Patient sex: M
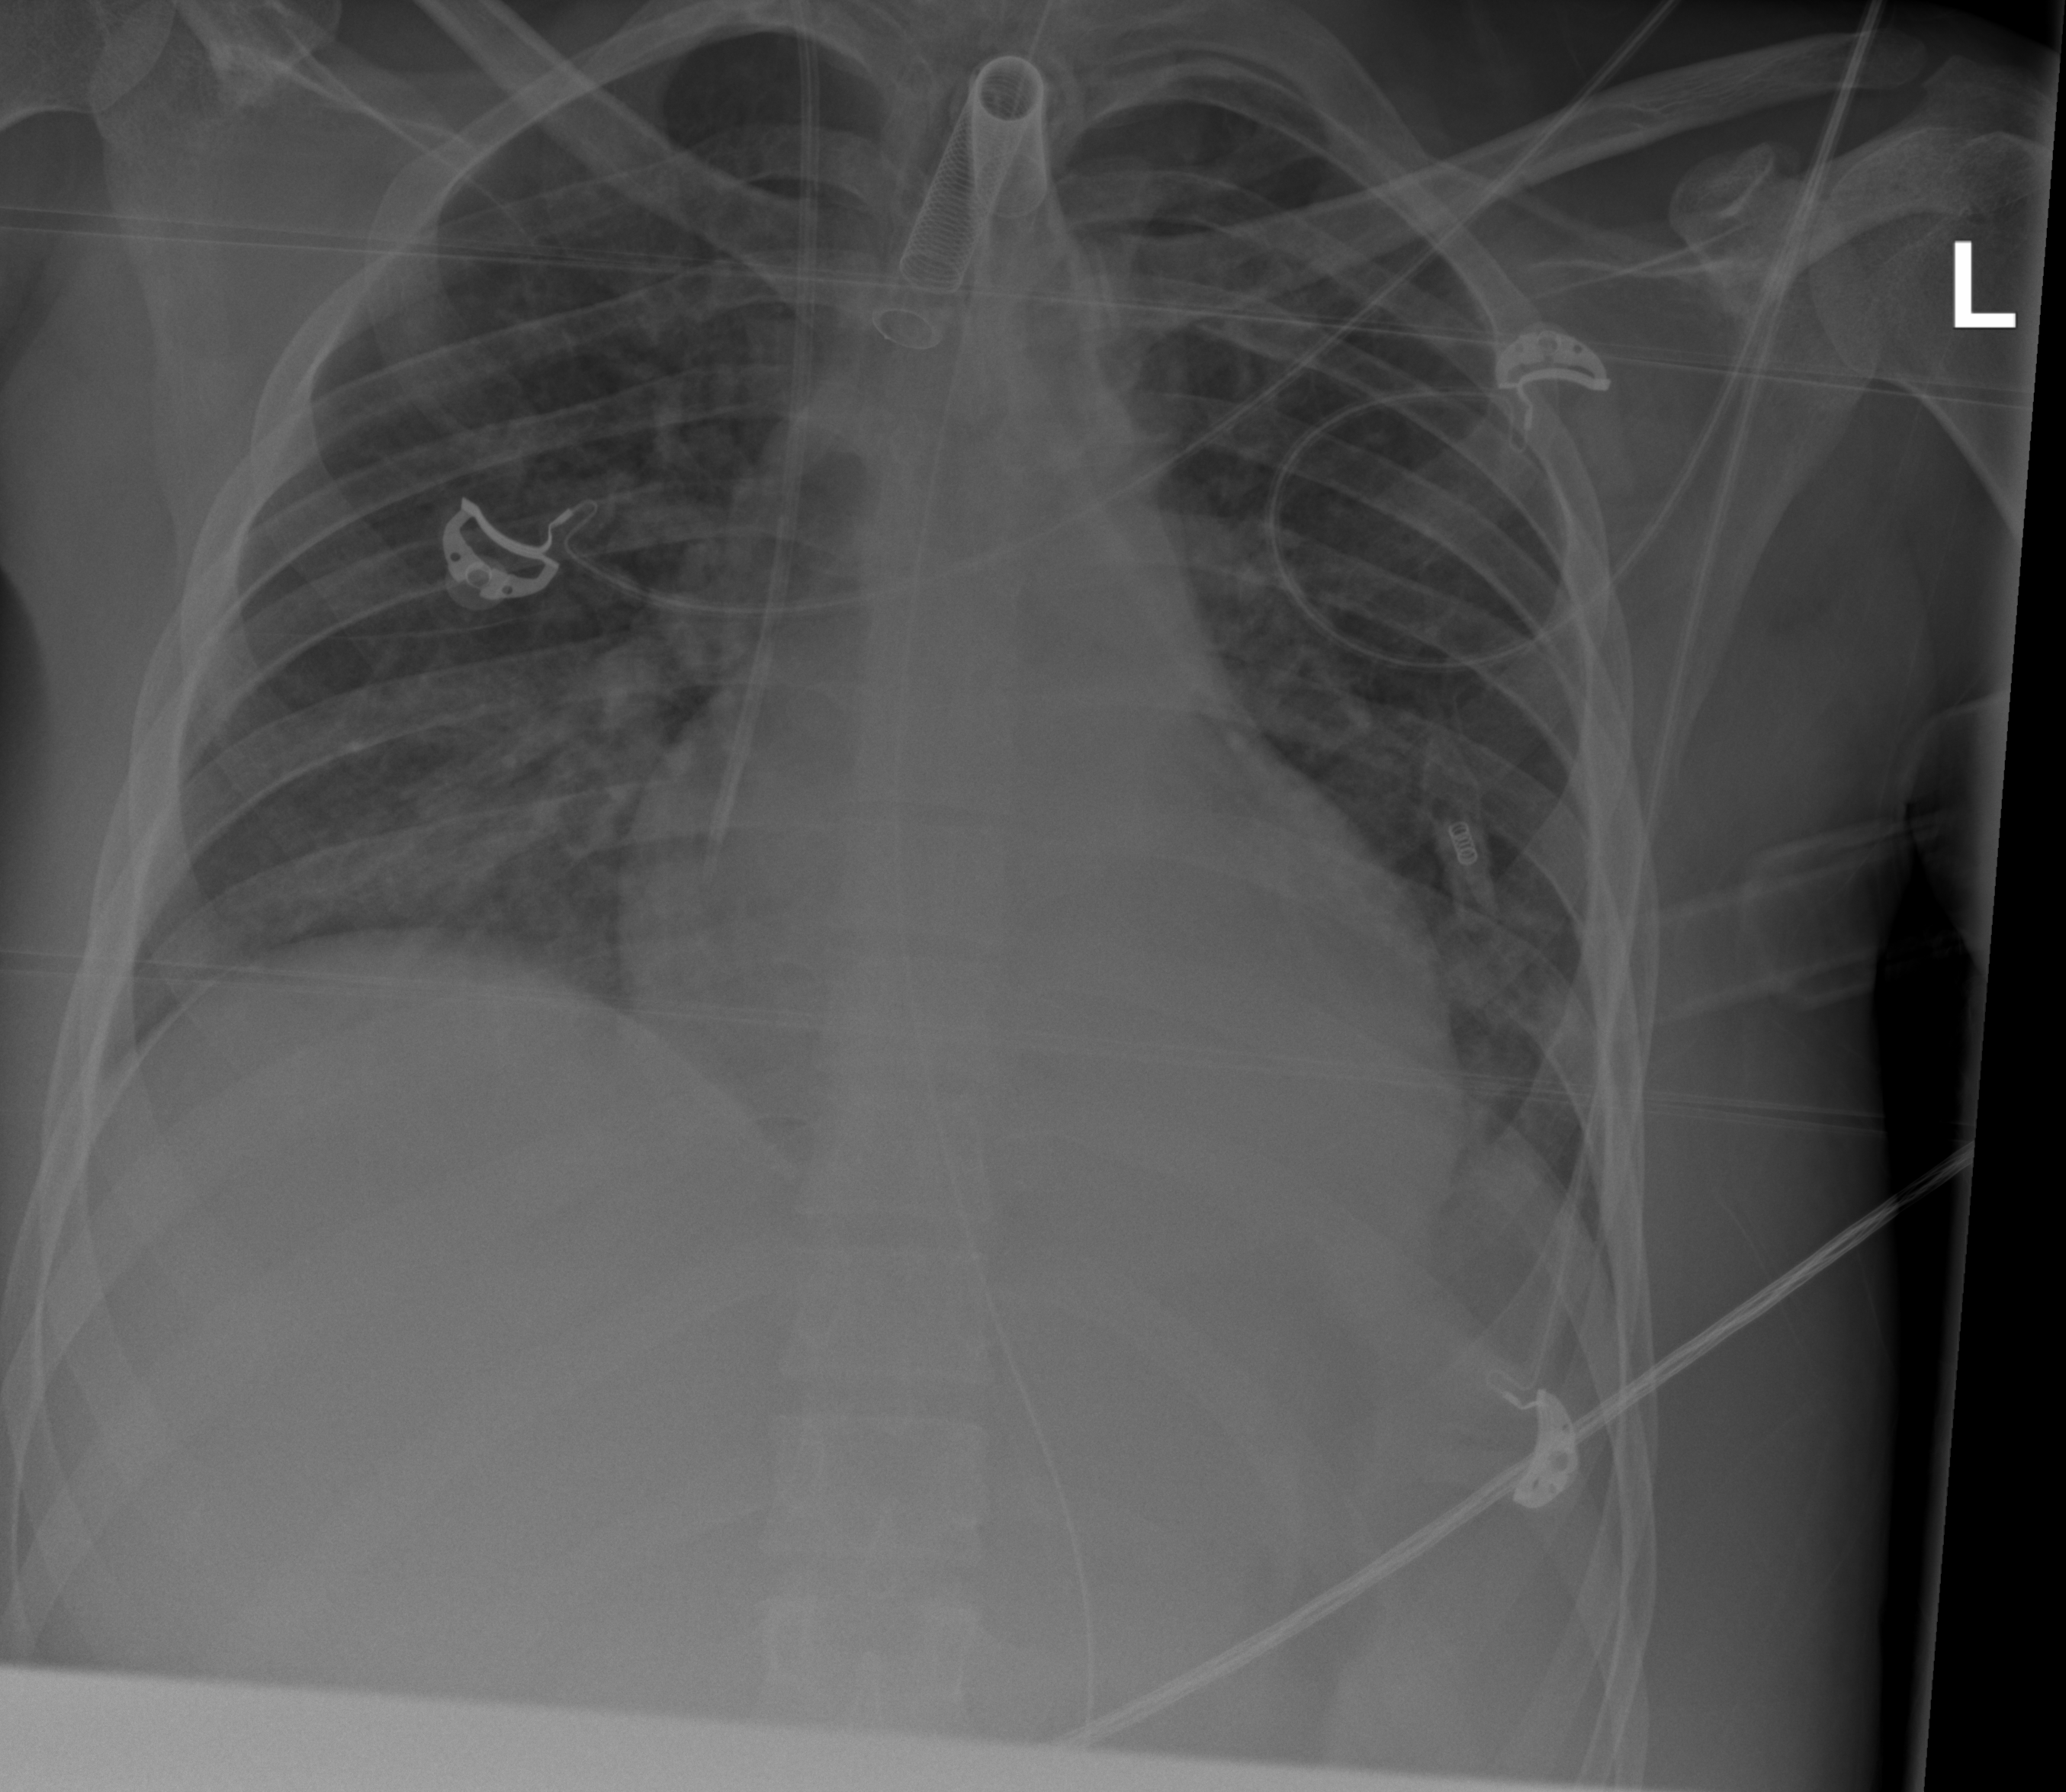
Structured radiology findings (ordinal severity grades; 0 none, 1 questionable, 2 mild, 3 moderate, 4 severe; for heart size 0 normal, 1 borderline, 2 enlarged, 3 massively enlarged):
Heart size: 1
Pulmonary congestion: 0
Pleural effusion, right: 0
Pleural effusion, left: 2
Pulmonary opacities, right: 2
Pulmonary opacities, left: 2
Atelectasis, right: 2
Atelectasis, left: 2